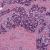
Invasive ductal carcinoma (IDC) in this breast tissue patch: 1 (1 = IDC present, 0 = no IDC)